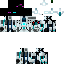
A male skeleton skin with dark skin, wearing black helmet dressed in a blue armor chest and black pants, featuring a closed mouth.